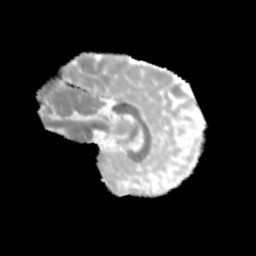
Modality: MD
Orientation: sagittal
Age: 13
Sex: male
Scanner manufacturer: siemens
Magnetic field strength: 3 T
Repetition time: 3.8 s
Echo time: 0.07 s